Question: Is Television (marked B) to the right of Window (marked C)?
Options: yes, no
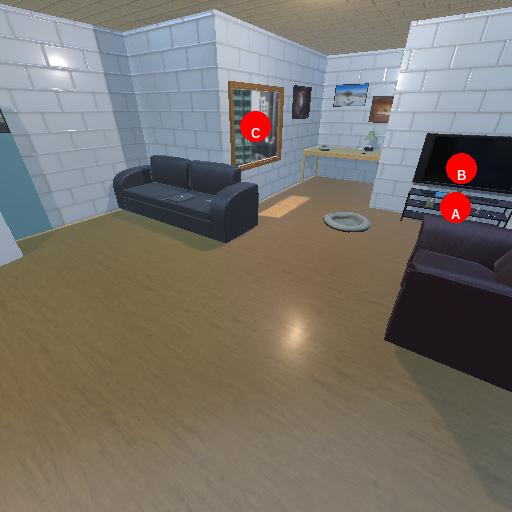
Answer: yes